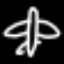
Label: airplane